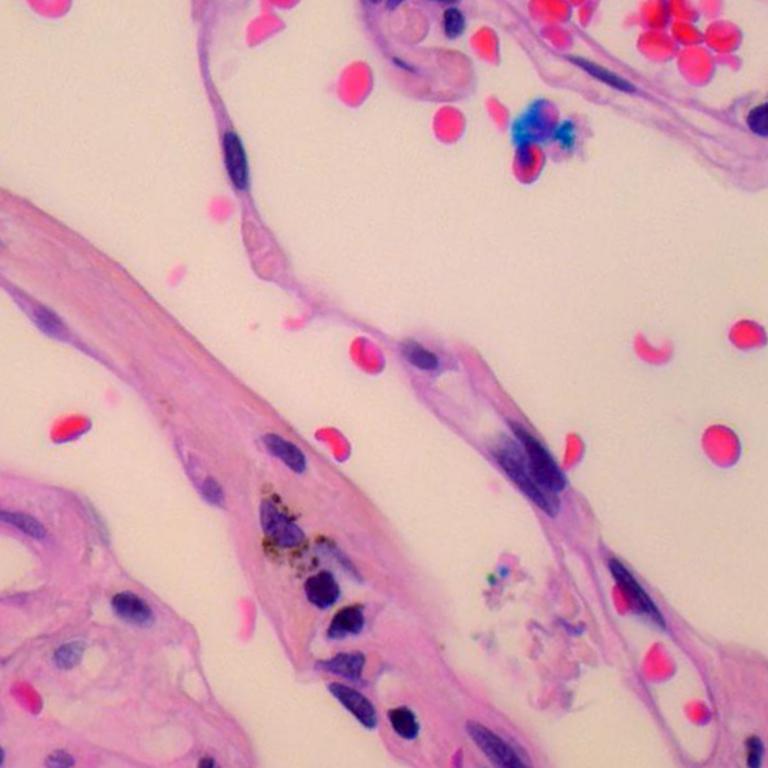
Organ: lung
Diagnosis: benign